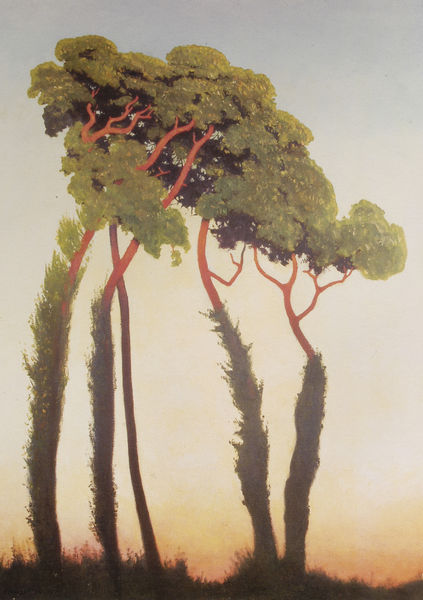
Titel: Fünf Bäume
Künstler: Félix Vallotton
Standort: Quimper
Institution: Musée des Beaux-Arts
Schlagwörter: baum, blau, blätter, dunkel, gemälde, himmel, laub, schatten, weiß, bäume, grün, landschaft, see, äste, abend, braun, grau, hell, licht, orange, schwarz, gras, rot, wiese, fünf, öl, ast, dämmerung, erde, natur, sonnenaufgang, stamm, wind, zweige, busch, einsam, schlank, sonne, familie, blatt, pflanzen, krone, rosa, wald, abstrakt, afrika, sonnenlicht, wüste, dunst, sonnenuntergang, vegetation, silhouette, stämme, untergang, streng, jaune, marron, portrait, vert, aufgang, palme, dünn, abendrot, baumkrone, baumkronen, exotik, exotisch, geneigt, gewächs, gründ, hoch, hoh, mittagssonne, o keiffe, savanne, silouette, steppe, silhouetten, fotografie, vier, moos, acryl, noir, gebogen, bewachsen, rinde, rouge, kiefern, pinien, röte, wipfel, lumière, ombre, ombres, arbre, soleil, ciel, paysage, verdure, peinture, herbes, krumm, nuit, bleu, kronen, dessin, impresionnisme, huile, gekrümmt, photographie, arbres, tronc, terre, herbe, coucher de soleil, soir, tableau, vertical, symbolhaft, feuilles, forêt, soleil couchant, crépuscule, pin, branche, tropen, aquarelle, verte, collage, feuille, fruits, troncs, cinq, branches, mousse, long, fauvisme, feuillage, printemps, symbole, idealistisch, coucher, grandeur, hauteur, 5, forto, abre, vingtième, représentatif, cies, grand, heuteur, cime, mousses, verticalité, feuillages, afrique, parasit, savane, arbe, méditerranée, entrelacement, immense, 1910, 1915, liere, troc, frondaison, roouge, soleil couvhant, abres